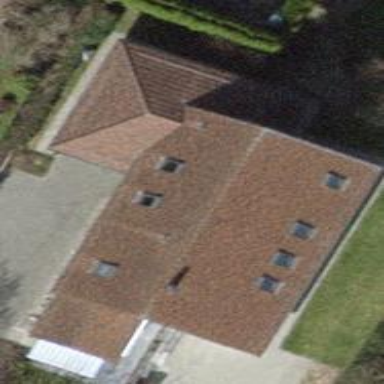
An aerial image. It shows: Detached building with gabled roof.